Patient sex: M
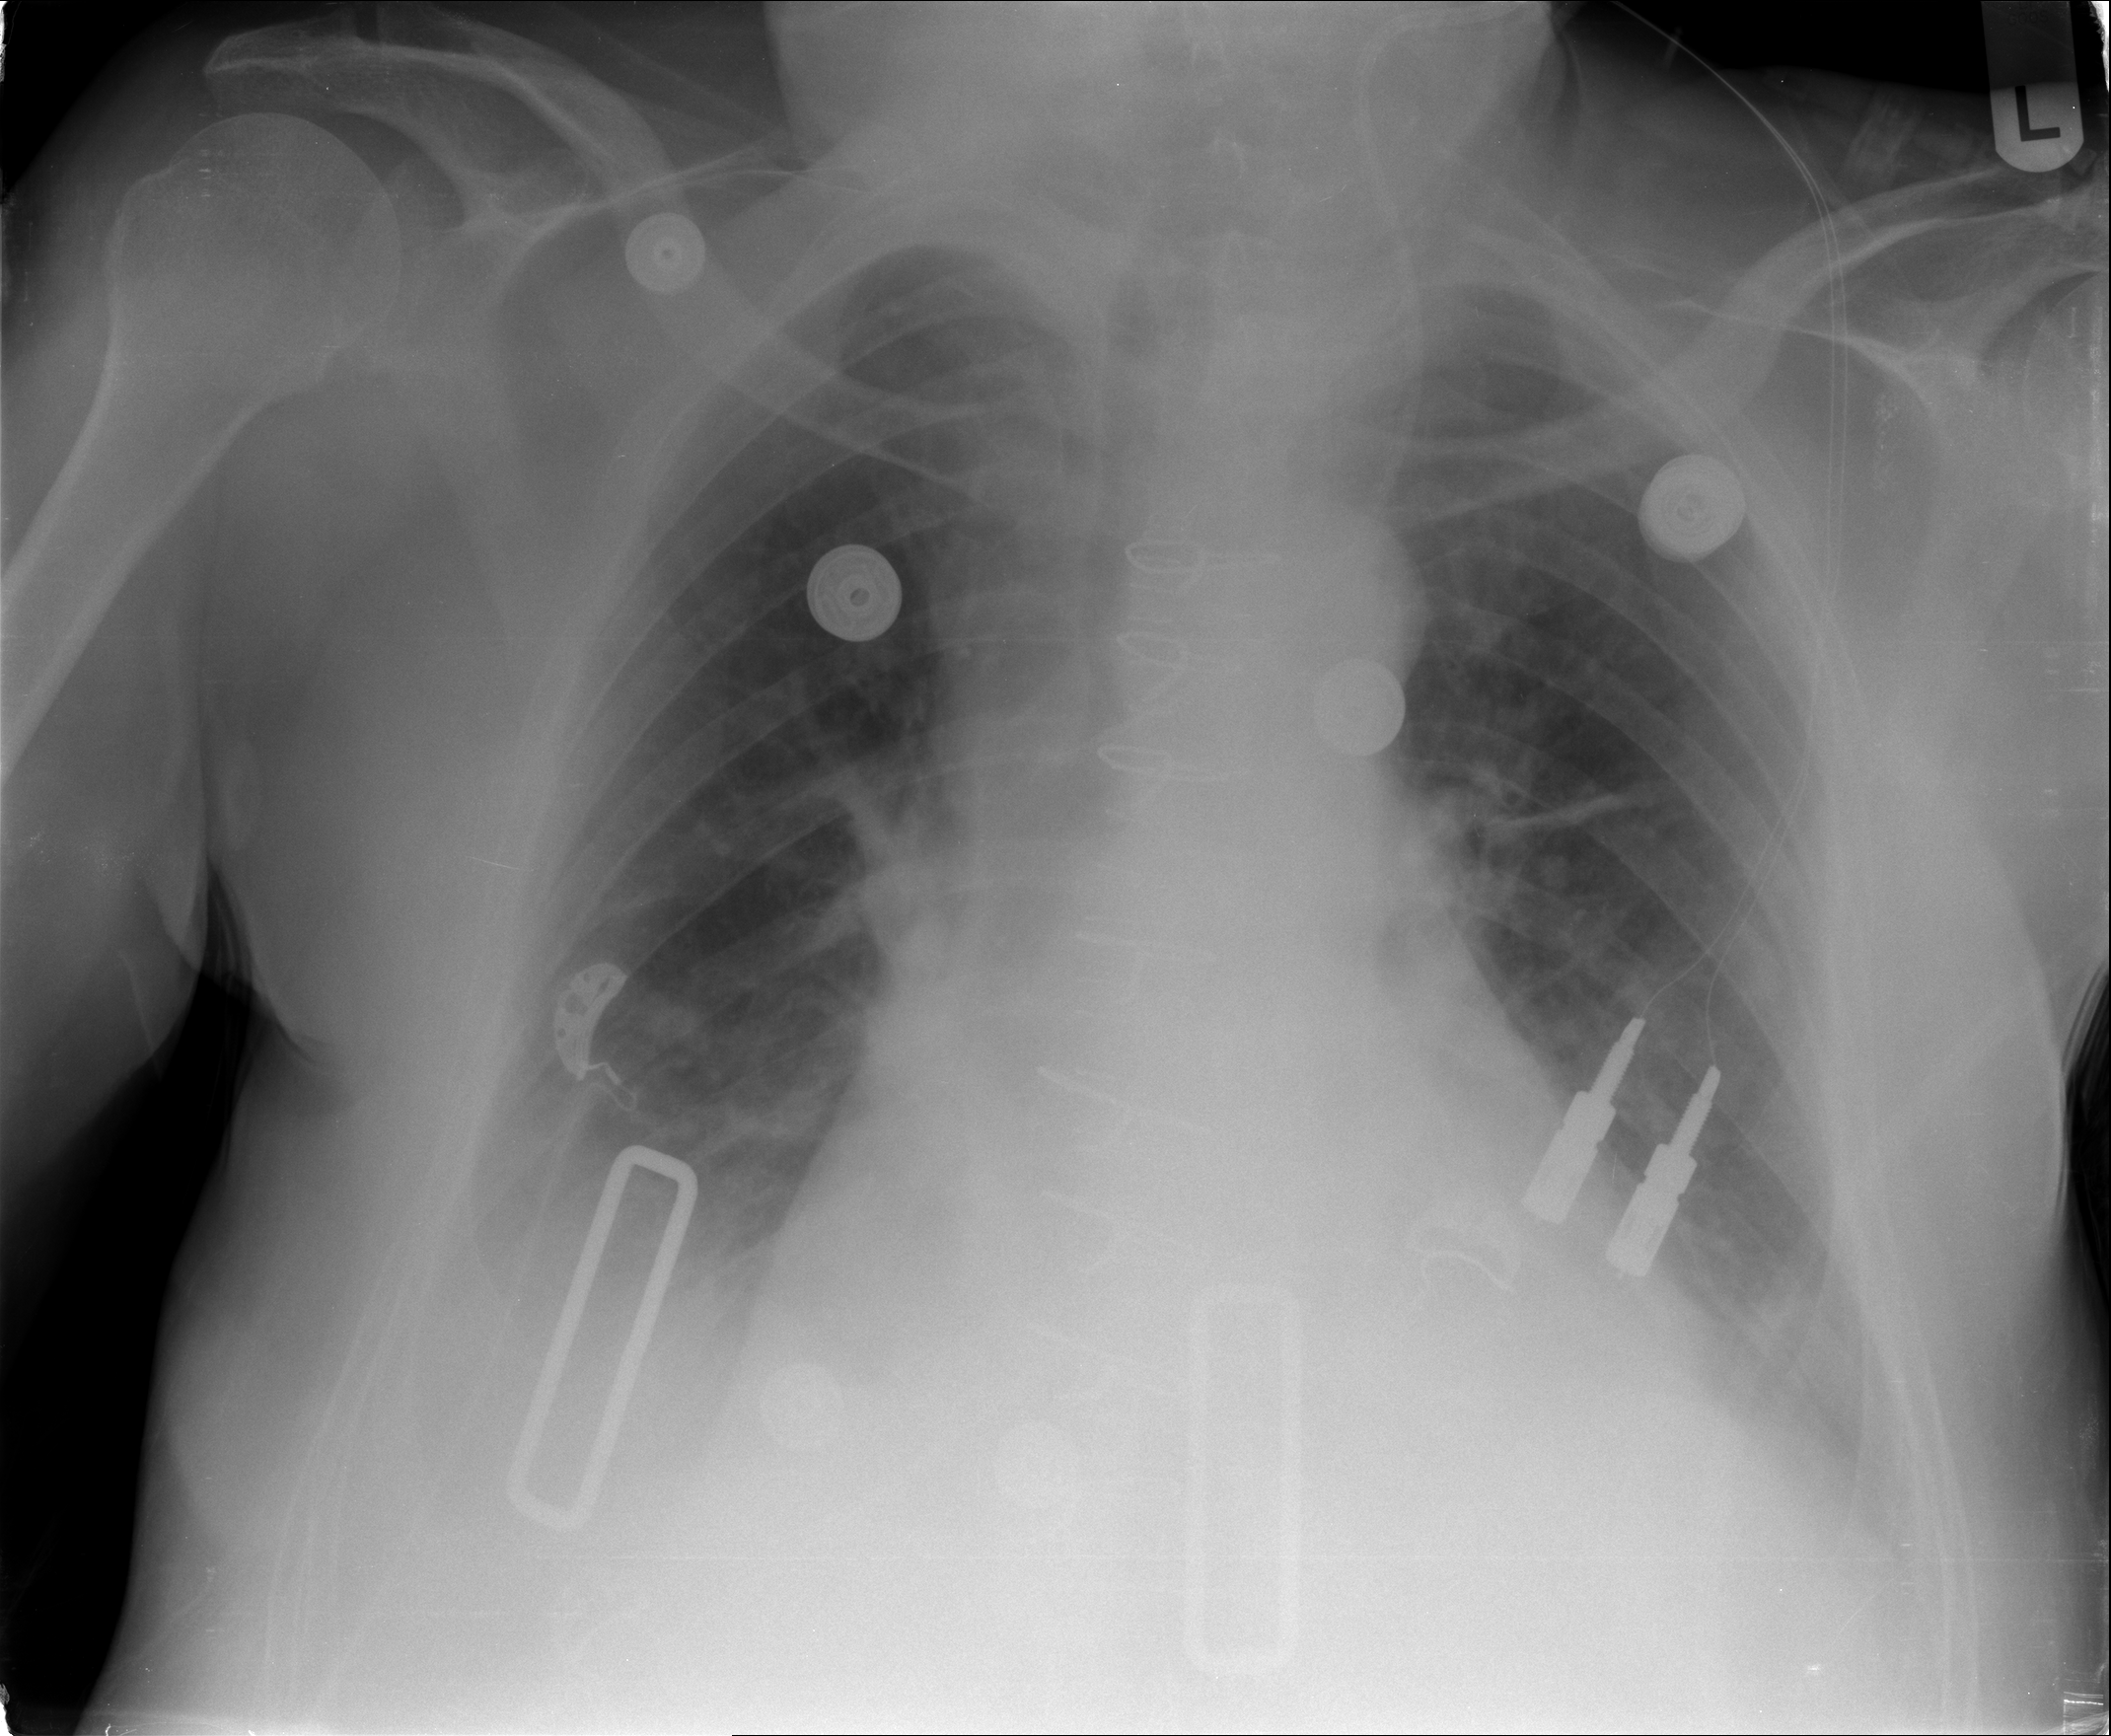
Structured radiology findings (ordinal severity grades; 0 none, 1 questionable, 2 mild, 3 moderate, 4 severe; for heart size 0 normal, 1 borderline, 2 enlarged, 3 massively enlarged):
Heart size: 2
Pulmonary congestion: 1
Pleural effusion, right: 3
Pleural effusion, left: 2
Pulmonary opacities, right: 0
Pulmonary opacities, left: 0
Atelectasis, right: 2
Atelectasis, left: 2